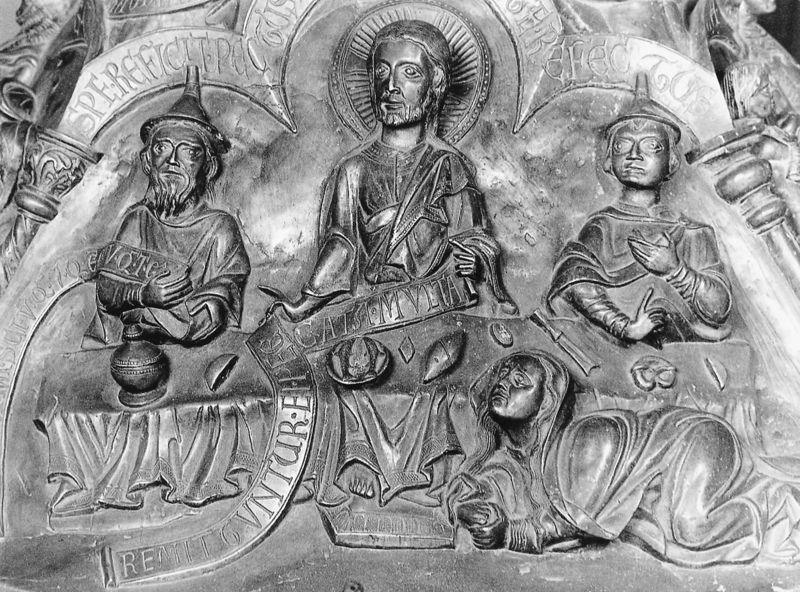
Titel: Taufbecken im Hildesheimer Dom
Standort: Hildesheim, Dom (EU - D - Nds)
Schlagwörter: mann, hut, männer, tisch, teller, tischdecke, kelch, relief, essen, tafel, brot, metall, bronze, knien, speisen, fisch, heiligenschein, nimbus, christus, jesus, segen, heilige, abendmahl, brezel, maria magdalena, spruchband, schriftband, juden, apostel, schriftbänder, knieende frau, judenhut, himbus, kauernde frau